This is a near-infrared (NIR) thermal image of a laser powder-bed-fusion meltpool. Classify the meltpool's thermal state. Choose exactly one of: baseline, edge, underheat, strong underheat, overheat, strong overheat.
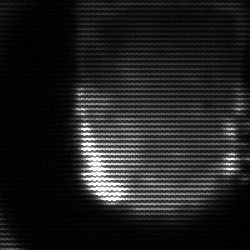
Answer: baseline